Field crop: maize
Growth stage: 1
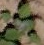
Species: chenopodium